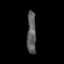
Tissue: skin
Cell type: Epithelial cells
Senescence score: 0.1906
Nuclear area (px): 376
Mean DAPI intensity: 91.157